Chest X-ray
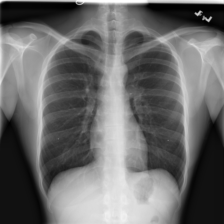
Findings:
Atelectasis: negative
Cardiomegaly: negative
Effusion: negative
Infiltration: negative
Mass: negative
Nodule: negative
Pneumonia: negative
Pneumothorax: negative
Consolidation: negative
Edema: negative
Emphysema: negative
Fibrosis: negative
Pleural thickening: negative
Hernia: negative